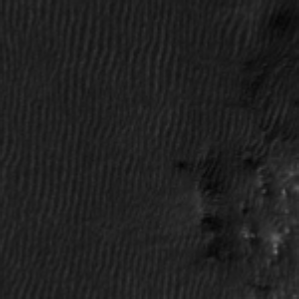
Label: frost